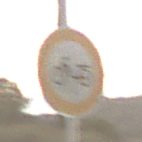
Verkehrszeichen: VerbotMofas
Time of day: SunriseSunset
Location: Outdoor (RoadRail)
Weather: PartlyCloudy
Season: NotSpecified
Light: Natural